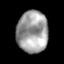
Tissue: lung
Cell type: Epithelial cells
Senescence score: 0.2401
Nuclear area (px): 1273
Mean DAPI intensity: 159.042